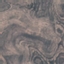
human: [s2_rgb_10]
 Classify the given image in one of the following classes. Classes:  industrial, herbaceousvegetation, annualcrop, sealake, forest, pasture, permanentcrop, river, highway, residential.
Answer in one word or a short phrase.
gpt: HerbaceousVegetation